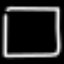
Label: square